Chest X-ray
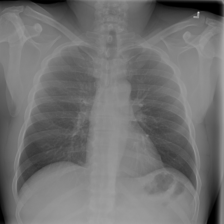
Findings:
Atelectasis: negative
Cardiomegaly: negative
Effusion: negative
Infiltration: negative
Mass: negative
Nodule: negative
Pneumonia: negative
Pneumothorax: negative
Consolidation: negative
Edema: negative
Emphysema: negative
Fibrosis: negative
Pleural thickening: negative
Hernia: negative